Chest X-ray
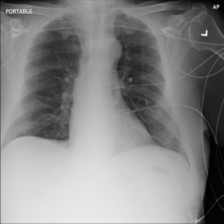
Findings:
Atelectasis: negative
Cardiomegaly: negative
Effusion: negative
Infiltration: negative
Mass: negative
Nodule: negative
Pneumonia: negative
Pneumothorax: negative
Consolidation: negative
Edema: negative
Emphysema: negative
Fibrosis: negative
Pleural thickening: negative
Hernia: negative